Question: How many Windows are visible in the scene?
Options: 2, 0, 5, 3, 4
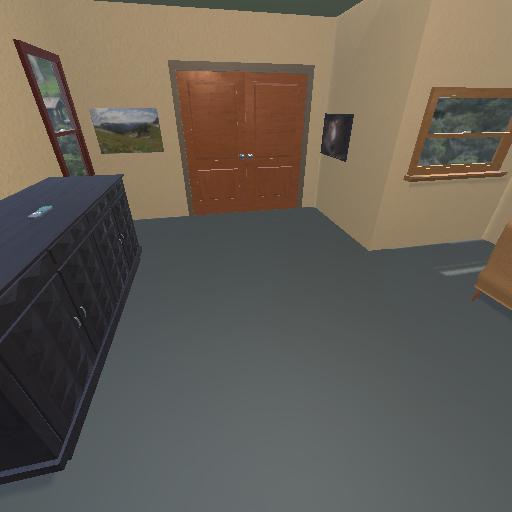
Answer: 2